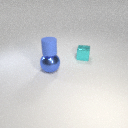
large blue metal sphere in front of small cyan metal cube